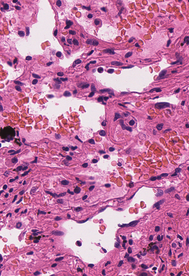
Tumor epithelial tissue: no
Tumor-associated stroma tissue: yes
Normal tissue: no